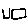
Label: square